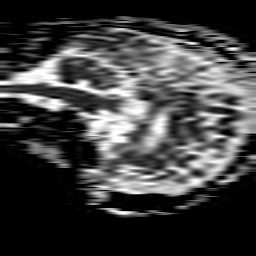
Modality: ADC
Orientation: sagittal
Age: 60
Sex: male
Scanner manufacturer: philips
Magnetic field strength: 1.5 T
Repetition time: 4.024 s
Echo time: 0.1015 s